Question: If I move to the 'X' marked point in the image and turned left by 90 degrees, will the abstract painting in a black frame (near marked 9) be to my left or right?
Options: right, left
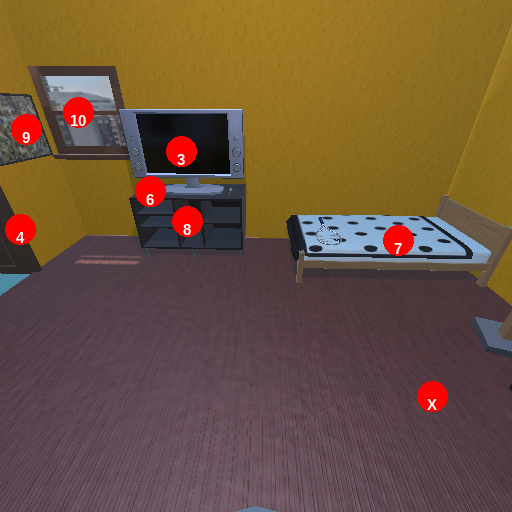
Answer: right